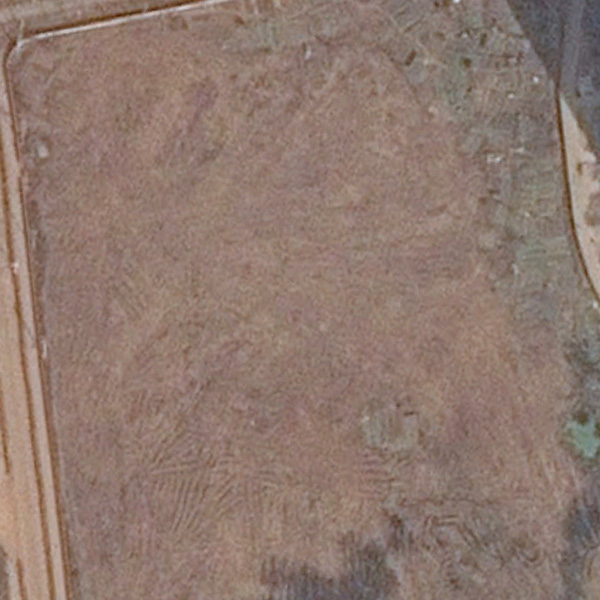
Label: BareLand